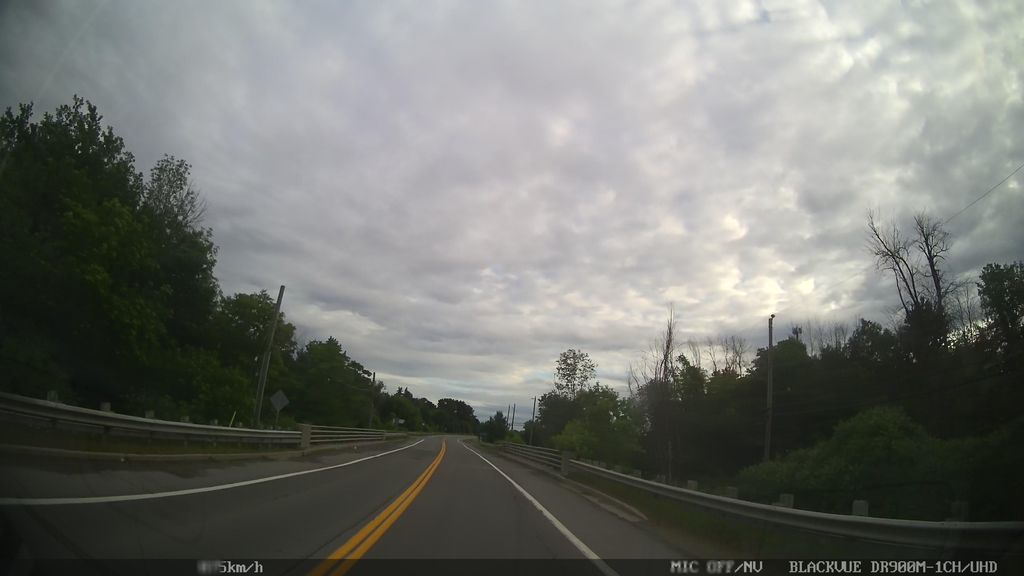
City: ottawa-gatineau